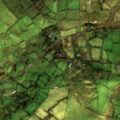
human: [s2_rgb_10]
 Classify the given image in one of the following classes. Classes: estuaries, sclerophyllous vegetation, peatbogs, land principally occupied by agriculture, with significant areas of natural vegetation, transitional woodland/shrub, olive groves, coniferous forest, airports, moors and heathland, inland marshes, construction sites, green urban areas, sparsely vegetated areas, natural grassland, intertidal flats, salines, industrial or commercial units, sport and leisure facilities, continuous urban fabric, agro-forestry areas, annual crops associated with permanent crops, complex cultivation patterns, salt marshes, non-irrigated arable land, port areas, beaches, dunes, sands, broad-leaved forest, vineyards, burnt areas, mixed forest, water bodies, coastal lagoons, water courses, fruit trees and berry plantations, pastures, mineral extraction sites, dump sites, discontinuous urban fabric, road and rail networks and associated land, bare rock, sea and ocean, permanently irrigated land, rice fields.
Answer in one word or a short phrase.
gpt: pastures, land principally occupied by agriculture, with significant areas of natural vegetation